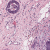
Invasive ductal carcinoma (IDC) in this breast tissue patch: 1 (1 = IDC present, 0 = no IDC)